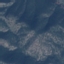
Land use / land cover: HerbaceousVegetation